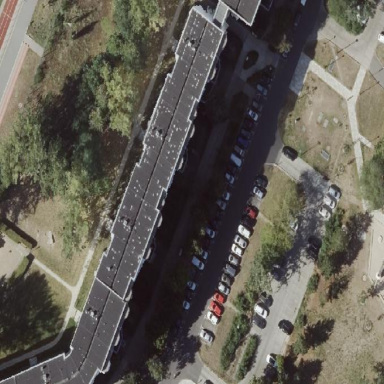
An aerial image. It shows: Street side parking area.